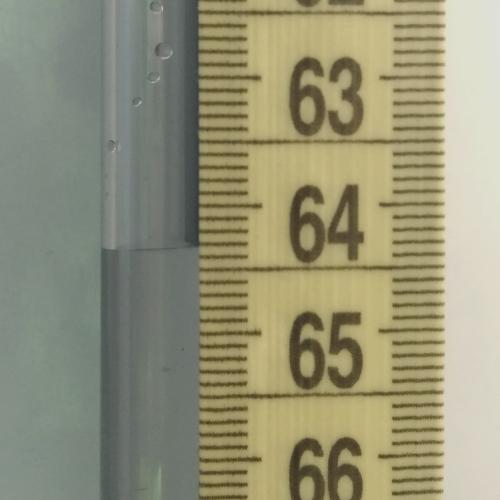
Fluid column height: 64.3 cm